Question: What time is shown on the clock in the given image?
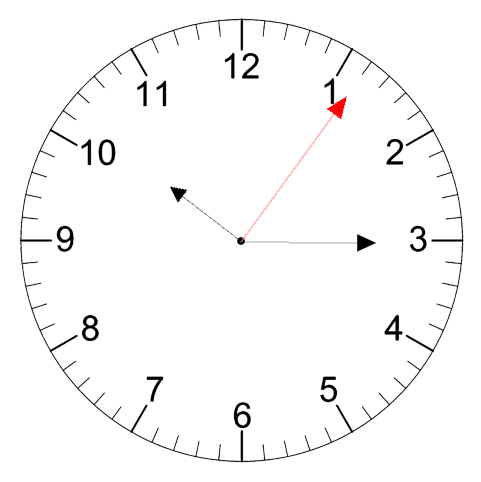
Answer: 10:15:06